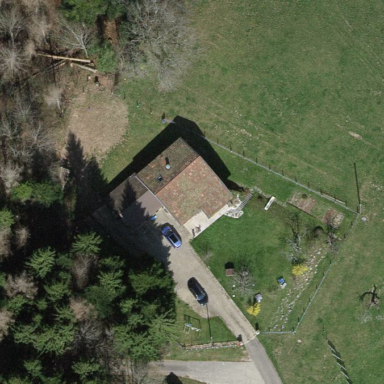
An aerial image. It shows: Farmyard area.